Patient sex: M
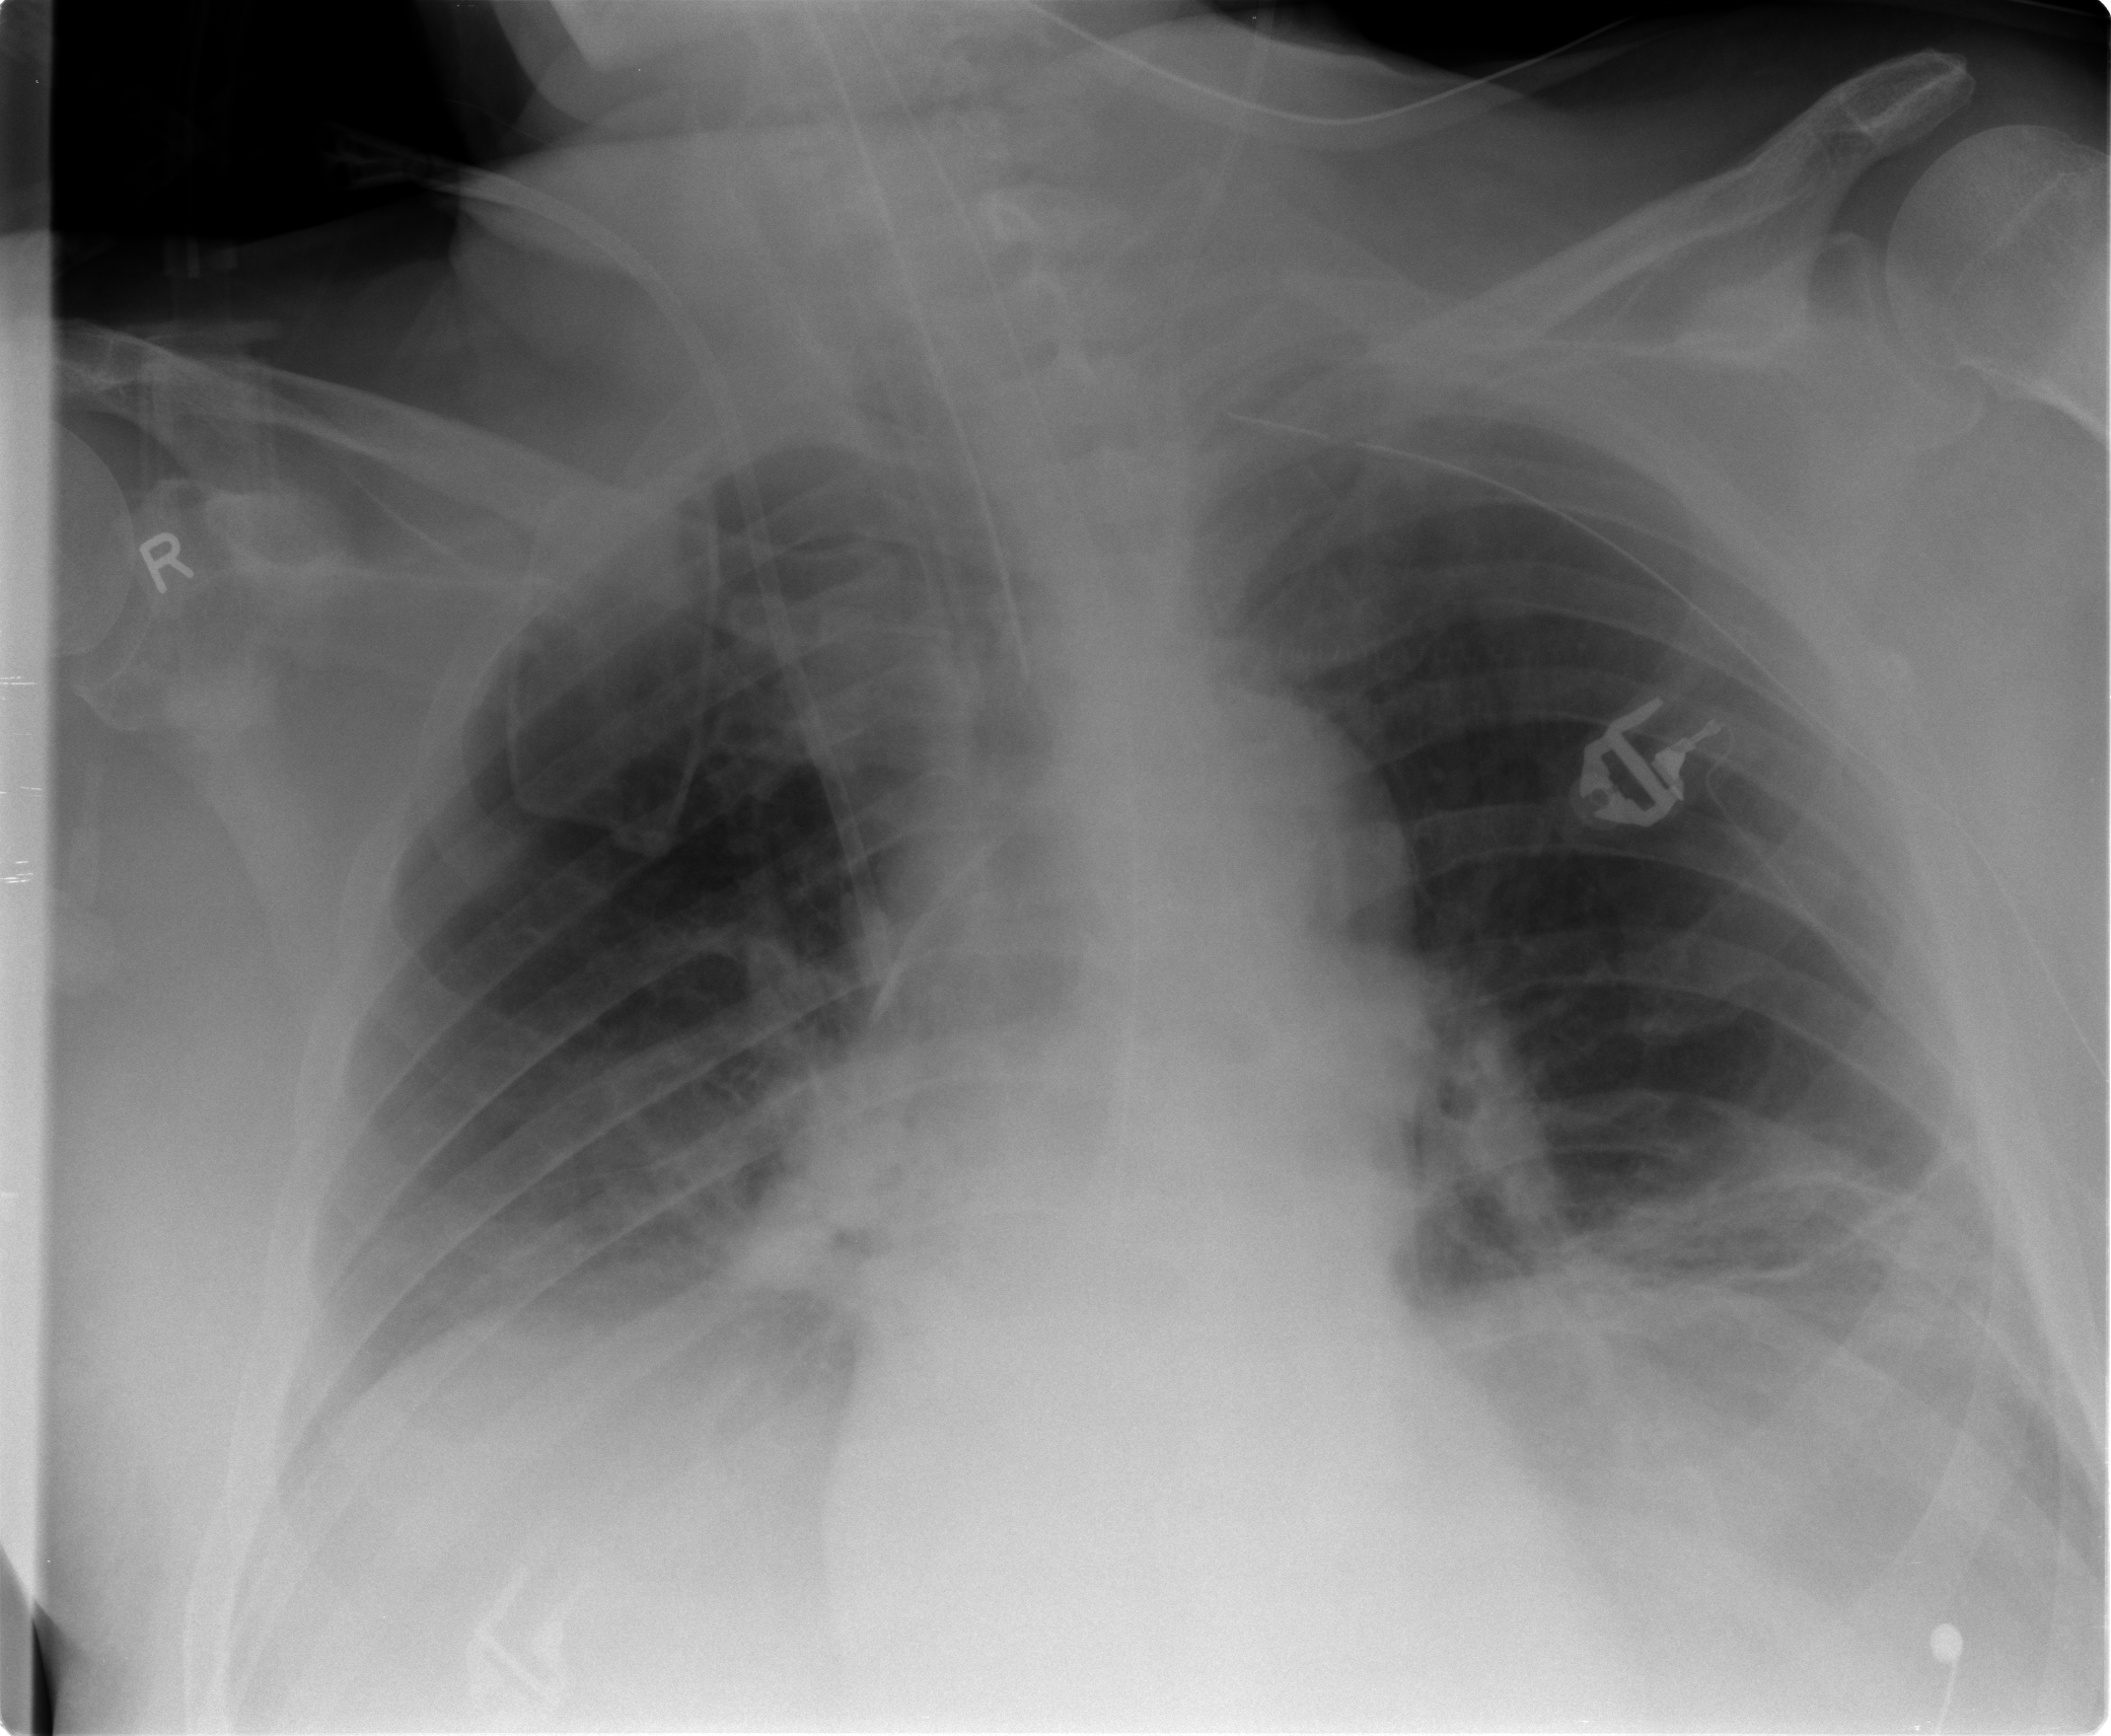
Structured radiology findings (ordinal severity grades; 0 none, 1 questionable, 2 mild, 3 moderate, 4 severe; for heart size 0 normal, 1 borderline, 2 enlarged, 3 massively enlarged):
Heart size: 0
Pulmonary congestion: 2
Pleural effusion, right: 2
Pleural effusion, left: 2
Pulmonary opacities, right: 2
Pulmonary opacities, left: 1
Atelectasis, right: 2
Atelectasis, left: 2